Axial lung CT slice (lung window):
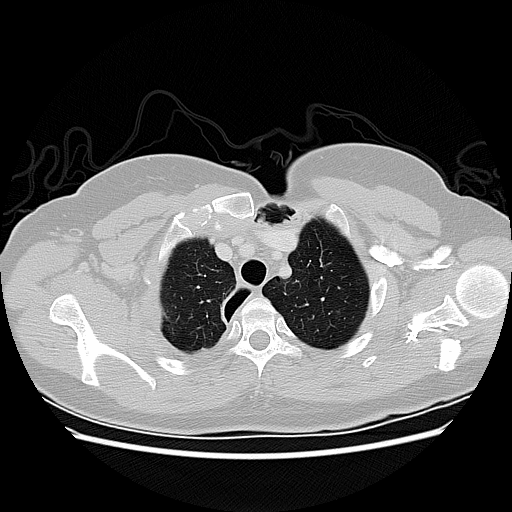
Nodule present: no